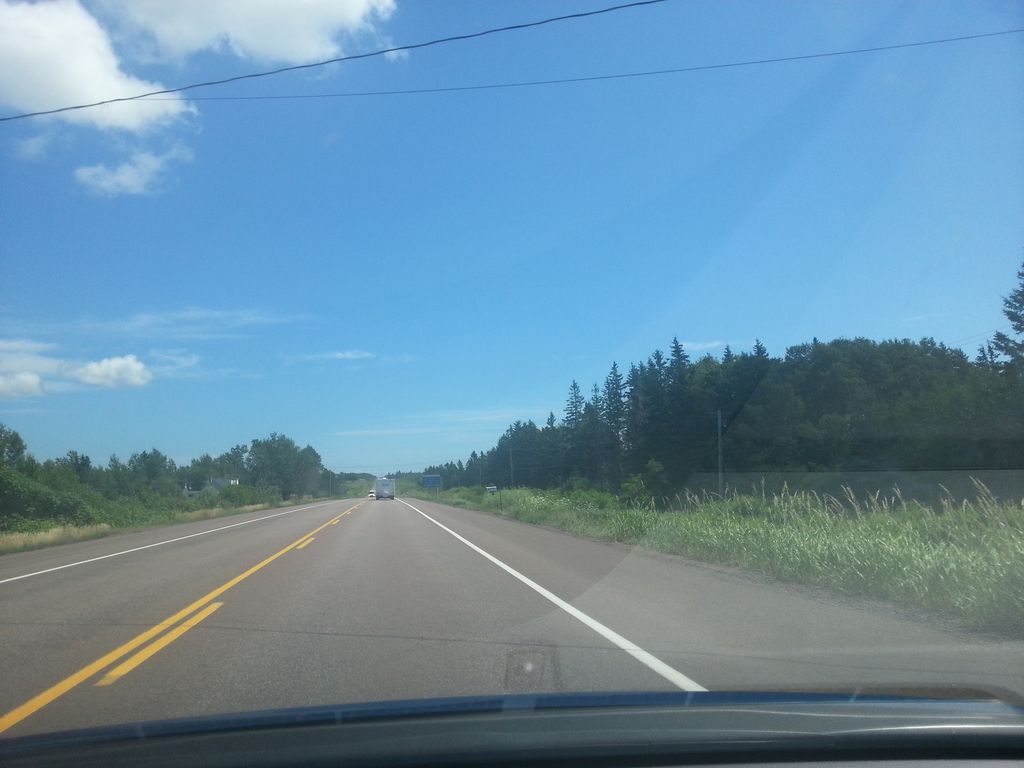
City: charlottetown